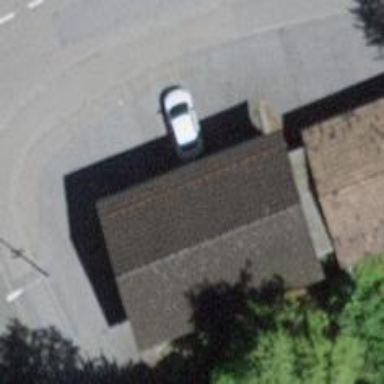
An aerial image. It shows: Charging station.